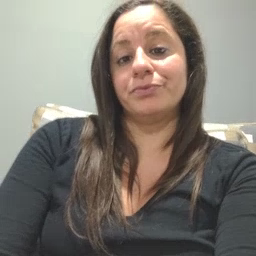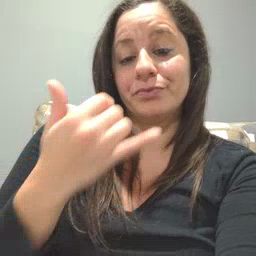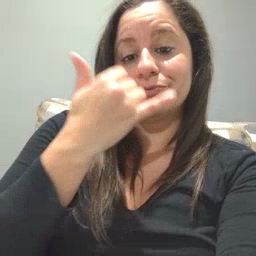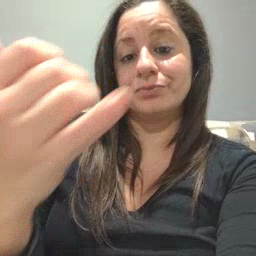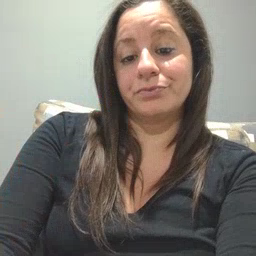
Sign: callonphone